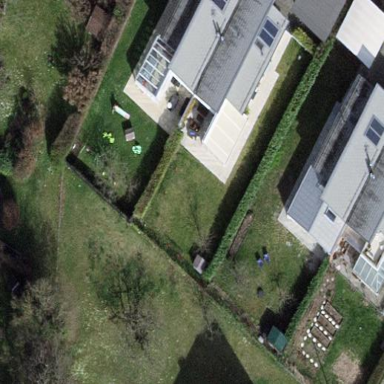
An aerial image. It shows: Garden surrounded by fence.